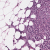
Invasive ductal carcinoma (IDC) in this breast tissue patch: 1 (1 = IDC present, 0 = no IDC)